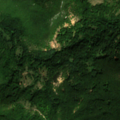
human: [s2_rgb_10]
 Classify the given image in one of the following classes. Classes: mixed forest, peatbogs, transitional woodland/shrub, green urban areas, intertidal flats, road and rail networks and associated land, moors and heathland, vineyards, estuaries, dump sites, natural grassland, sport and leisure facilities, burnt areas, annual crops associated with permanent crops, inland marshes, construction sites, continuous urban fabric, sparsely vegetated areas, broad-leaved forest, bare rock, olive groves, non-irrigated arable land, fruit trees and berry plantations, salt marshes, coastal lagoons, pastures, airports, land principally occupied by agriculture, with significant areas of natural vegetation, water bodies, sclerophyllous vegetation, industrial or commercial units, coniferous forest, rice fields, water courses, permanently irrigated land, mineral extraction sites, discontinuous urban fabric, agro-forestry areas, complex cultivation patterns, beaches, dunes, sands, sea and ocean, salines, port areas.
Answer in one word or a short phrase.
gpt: broad-leaved forest, transitional woodland/shrub